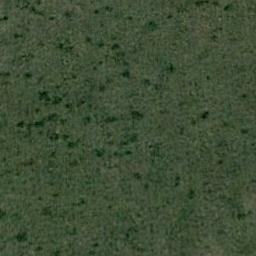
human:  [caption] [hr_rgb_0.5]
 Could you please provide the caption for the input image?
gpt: The entire image is dominated by grass .

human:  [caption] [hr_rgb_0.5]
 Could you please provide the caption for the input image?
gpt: A large lush green meadow covered with green grass .

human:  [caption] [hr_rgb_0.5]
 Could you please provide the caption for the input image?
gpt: This meadow has dense lower grasses and some taller grasses .

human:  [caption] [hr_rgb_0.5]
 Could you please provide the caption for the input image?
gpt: The meadow is dense but uneven .

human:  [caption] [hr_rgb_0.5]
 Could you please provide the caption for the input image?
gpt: A dense meadow with many green grass .